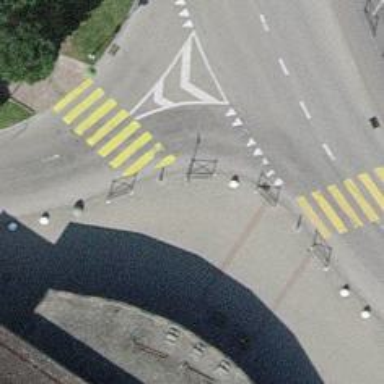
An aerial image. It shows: Zebra crossing on the road.